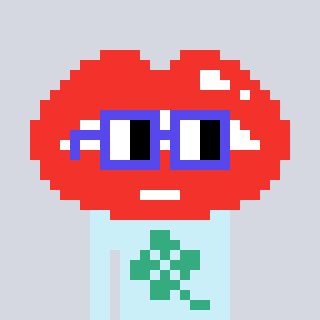
a pixel art character with square blue glasses, a lips-shaped head and a cold-colored body on a cool background